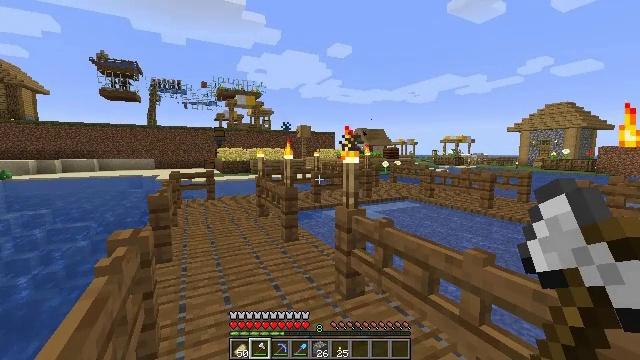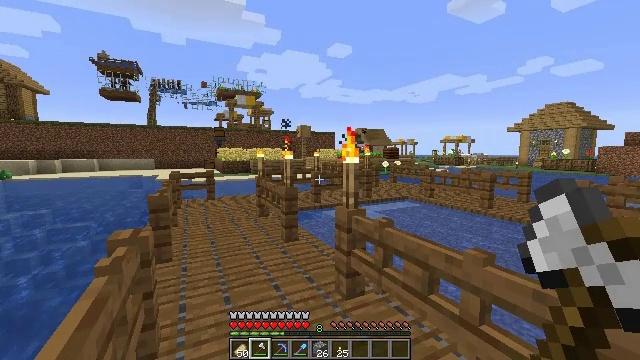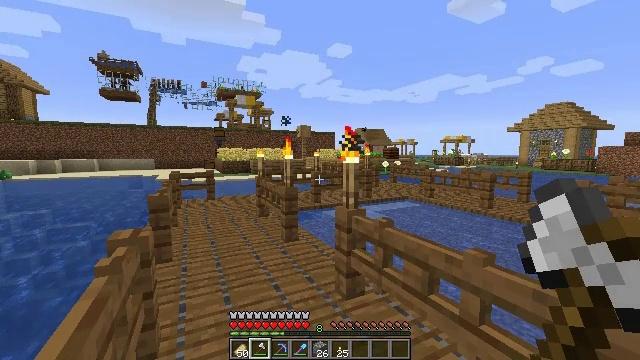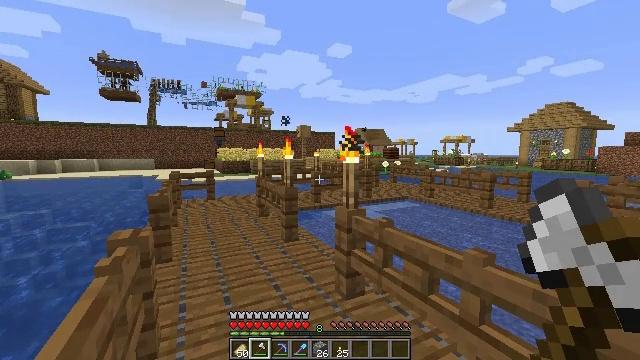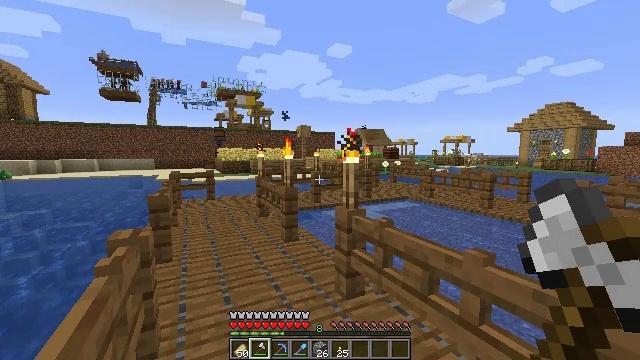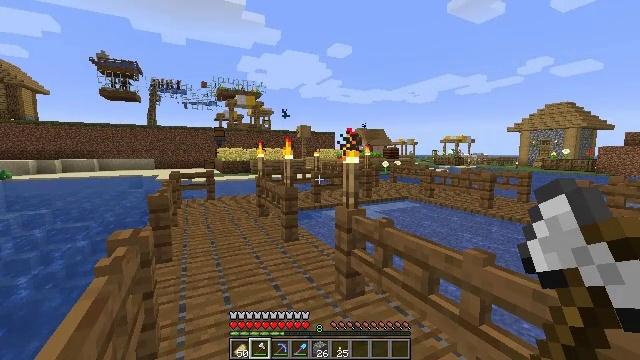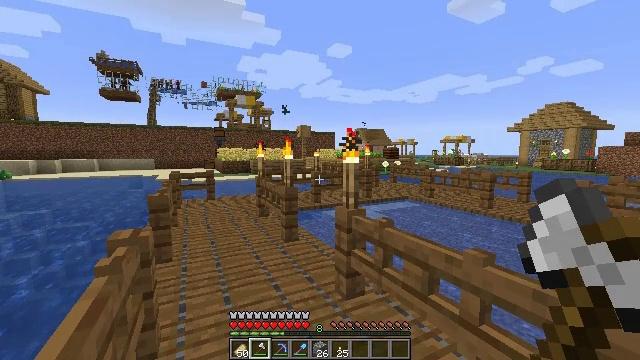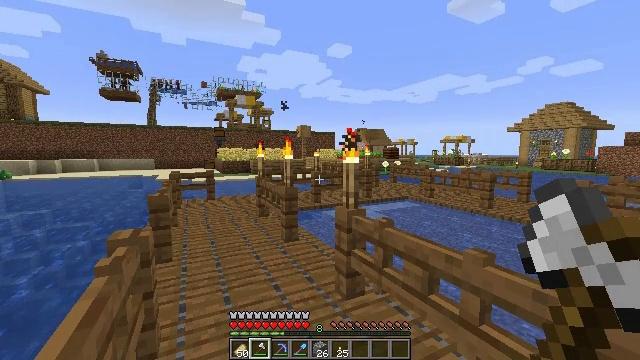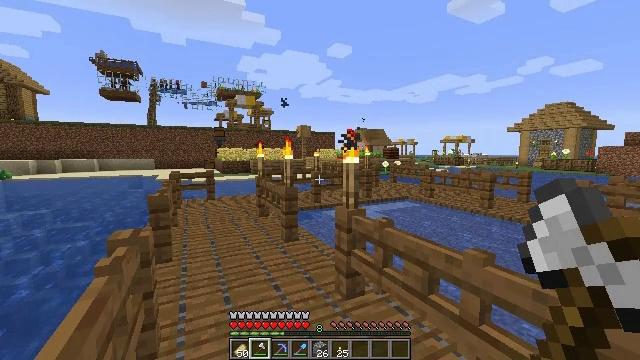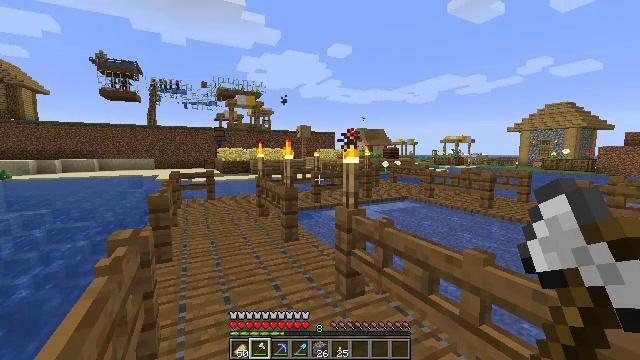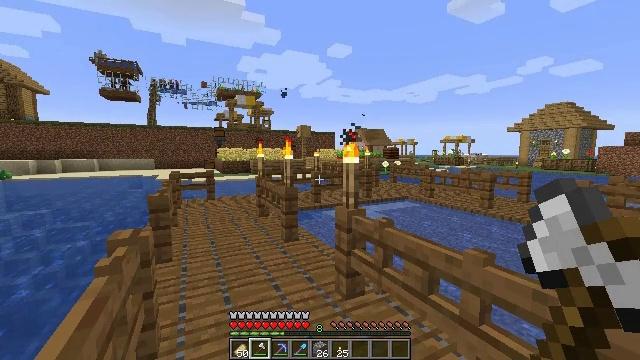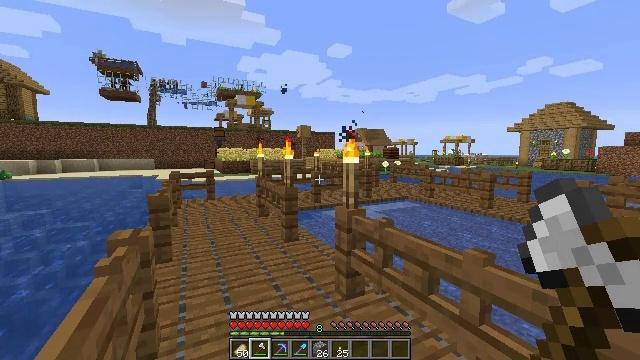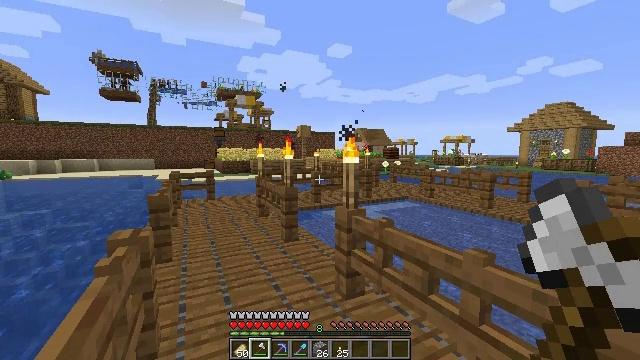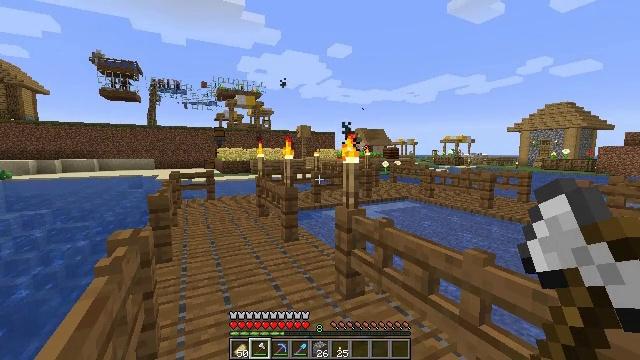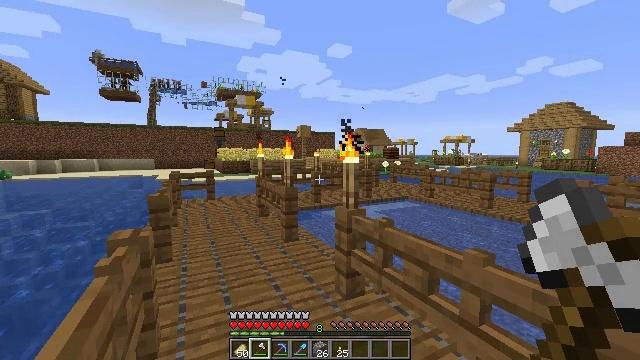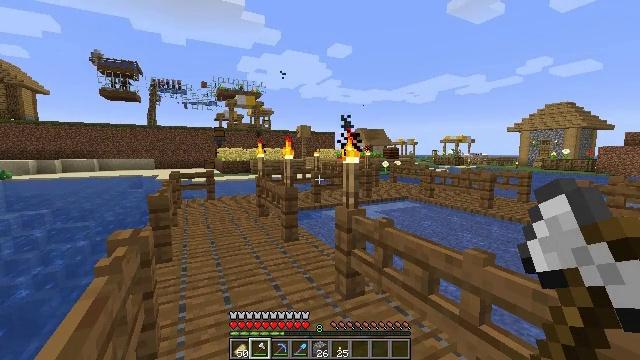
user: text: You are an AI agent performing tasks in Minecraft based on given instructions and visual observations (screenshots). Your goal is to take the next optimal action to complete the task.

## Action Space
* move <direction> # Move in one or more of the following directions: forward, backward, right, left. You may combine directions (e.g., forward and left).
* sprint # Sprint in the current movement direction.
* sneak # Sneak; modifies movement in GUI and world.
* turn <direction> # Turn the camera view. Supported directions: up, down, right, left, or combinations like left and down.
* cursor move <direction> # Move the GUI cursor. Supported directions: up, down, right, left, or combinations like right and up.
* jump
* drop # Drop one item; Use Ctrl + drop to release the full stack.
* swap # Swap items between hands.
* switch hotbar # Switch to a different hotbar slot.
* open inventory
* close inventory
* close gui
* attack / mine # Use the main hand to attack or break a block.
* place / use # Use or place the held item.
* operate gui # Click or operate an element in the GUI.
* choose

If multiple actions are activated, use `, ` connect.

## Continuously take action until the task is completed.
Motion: motion action
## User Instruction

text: Remove the torch from its spot.
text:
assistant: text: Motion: no_op
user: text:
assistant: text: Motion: no_op
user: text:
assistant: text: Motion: no_op
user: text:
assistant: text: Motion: no_op
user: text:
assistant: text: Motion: no_op
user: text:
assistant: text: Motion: no_op
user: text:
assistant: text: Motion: no_op
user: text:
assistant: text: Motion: no_op
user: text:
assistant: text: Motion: no_op
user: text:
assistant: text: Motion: no_op
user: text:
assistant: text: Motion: no_op
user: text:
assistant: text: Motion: no_op
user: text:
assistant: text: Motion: no_op
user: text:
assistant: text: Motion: no_op
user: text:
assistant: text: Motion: no_op
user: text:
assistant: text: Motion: no_op
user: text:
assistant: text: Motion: no_op
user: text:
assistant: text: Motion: no_op
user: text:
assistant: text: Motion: no_op
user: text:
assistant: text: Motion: no_op
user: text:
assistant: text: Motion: no_op
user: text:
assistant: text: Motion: no_op
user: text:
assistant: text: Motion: no_op
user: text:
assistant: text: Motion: no_op
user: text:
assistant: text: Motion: no_op
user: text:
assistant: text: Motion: no_op
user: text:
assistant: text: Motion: no_op
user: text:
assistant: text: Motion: no_op
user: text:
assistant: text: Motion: no_op
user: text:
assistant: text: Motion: no_op